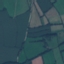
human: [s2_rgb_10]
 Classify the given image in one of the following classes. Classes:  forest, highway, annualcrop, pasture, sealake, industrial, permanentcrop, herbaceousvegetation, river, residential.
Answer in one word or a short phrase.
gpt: Pasture